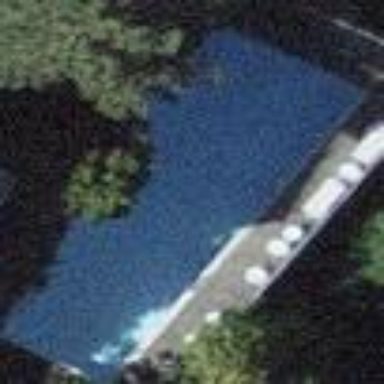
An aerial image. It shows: There is building with swimming pool on the leisure land.